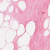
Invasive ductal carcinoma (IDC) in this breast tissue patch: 0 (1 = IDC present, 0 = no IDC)